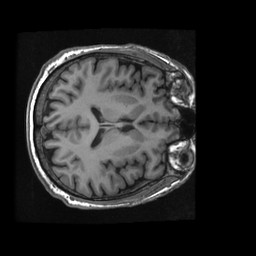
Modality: T1w
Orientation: axial
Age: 51
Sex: male
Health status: healthy
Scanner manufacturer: ge
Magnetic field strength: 3 T
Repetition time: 0.008384 s
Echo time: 0.003108 s